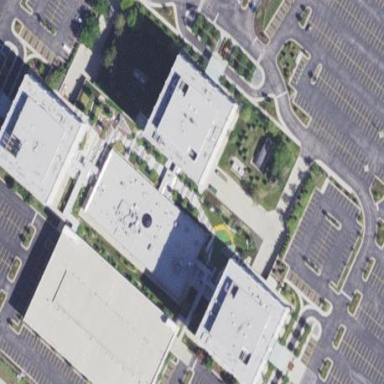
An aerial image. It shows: Office building.